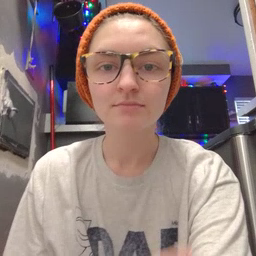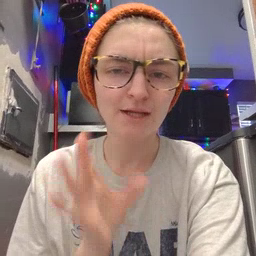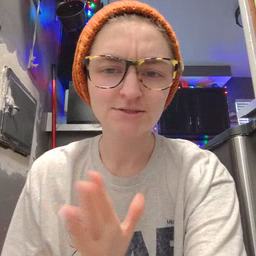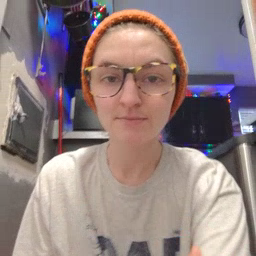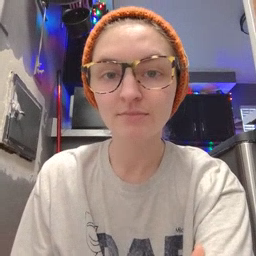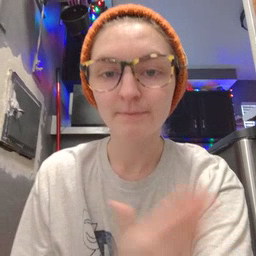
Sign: hate